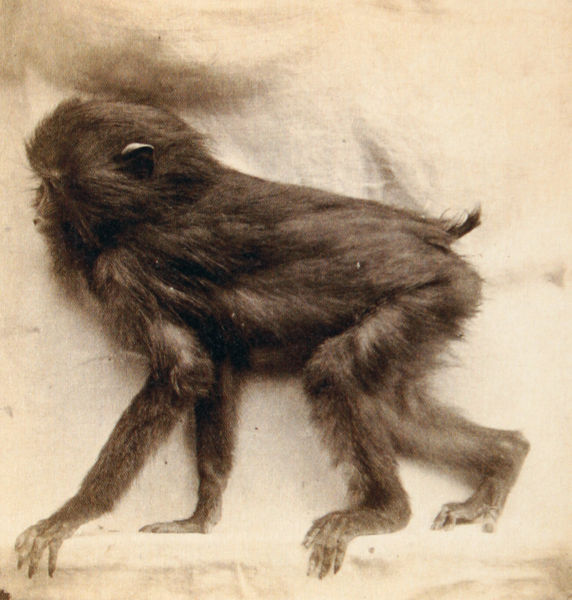
Titel: Toter junger Mandrill (?)
Standort: Nürnberg
Institution: Germanisches Nationalmuseum
Schlagwörter: kopf, körper, schatten, weiß, bewegung, braun, finger, frankreich, grau, haar, hell, hintergrund, licht, nase, ohr, pastell, profil, zeichnung, tier, tuch, jung, arme, augen, gesicht, leiche, pelz, tod, tot, bild, hände, niederlande, gehen, auge, haare, stoff, ohren, rosa, affe, helldunkel, beine, fell, schwanz, füße, seitlich, liegen, ansicht, studie, laufen, klein, baby, sepia, vorsprung, white, arm, black, face, hair, nose, old, portrait, balken, brown, pfoten, ellenbogen, knie, zehen, fein, dünn, foto, fotografie, gang, tusche, belichtung, links, kohle, schraffur, seite, haarig, gehn, krallen, photo, profile, schnauze, maul, gehend, background, ear, feet, light, drawing, black and white, fotographie, shadow, fur, mouth, sketch, tail, walking, kriechen, klettern, gelenk, small, amsterdam, schimpanse, genau, ears, study, tierstudie, äffchen, animal, legs, pavian, cloth, fingers, monkey, vierbeiner, jungtier, claws, paws, ape, mammal, zottel, schwänzchen, balancieren, disegno, puck, realistic, zottelig, photograph, talbot, fortbewegung, silhouette, leg, ausgestopft, gabriel von max, 19. jahrhundert, totes tier, laberaffe, bewegegung, auf allen vieren, ingres-papier, füßen, tierversuch, science, afffe, toes, dfoto, natural history, g, chimp, chimpanzee, nails, nse, biology, muzzle, haunches, hairy, furry, primate, all fours, on all fours, cuddly, small monkey, small animal, primat, specimen, homosapiens, animal study, eå®s, affefoto, vier pfoten, ape study